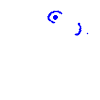
Particle: kaon